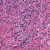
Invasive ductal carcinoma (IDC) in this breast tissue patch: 1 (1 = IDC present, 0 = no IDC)